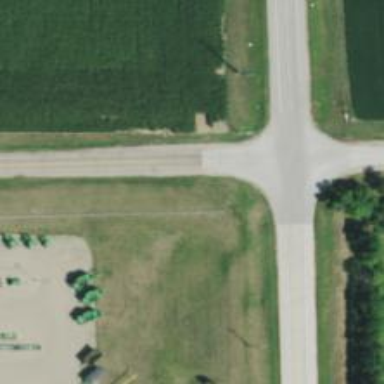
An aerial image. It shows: Road with stop sign.